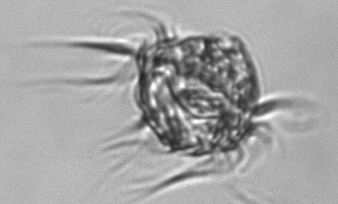
Label: Leegaardiella_ovalis